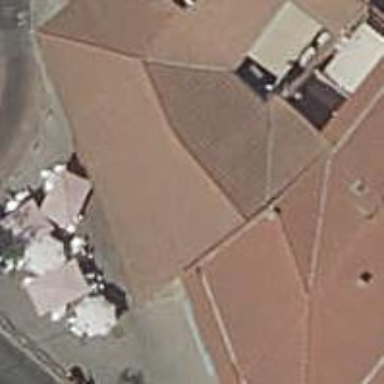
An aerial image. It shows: Restaurant.